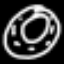
Label: donut